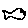
Label: fish